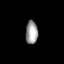
Tissue: lung
Cell type: Endothelial cells
Senescence score: 0.6065
Nuclear area (px): 280
Mean DAPI intensity: 155.218